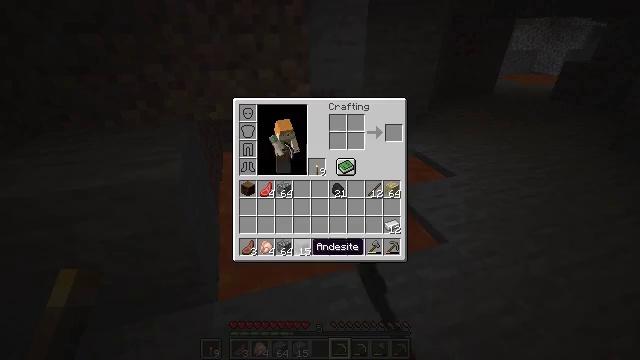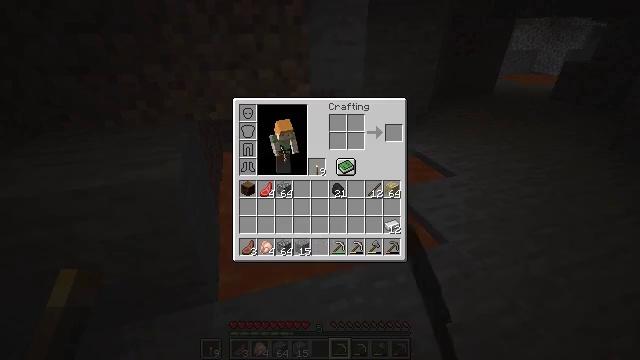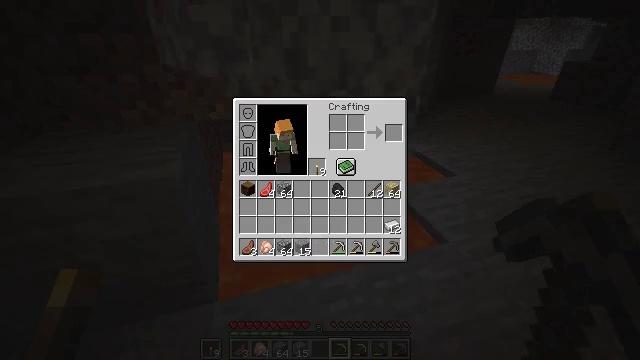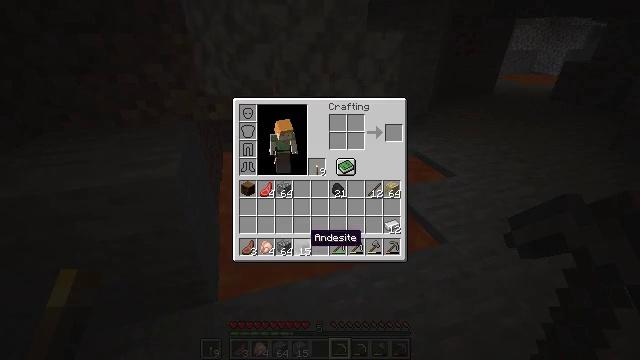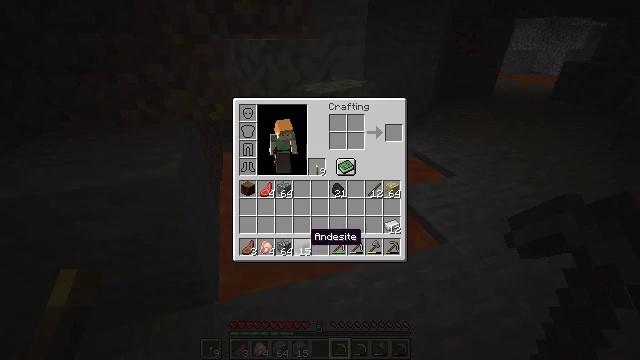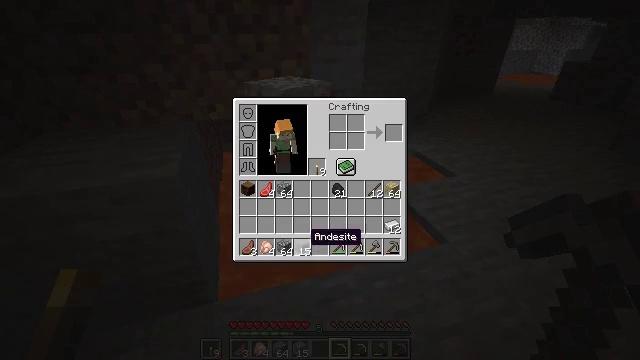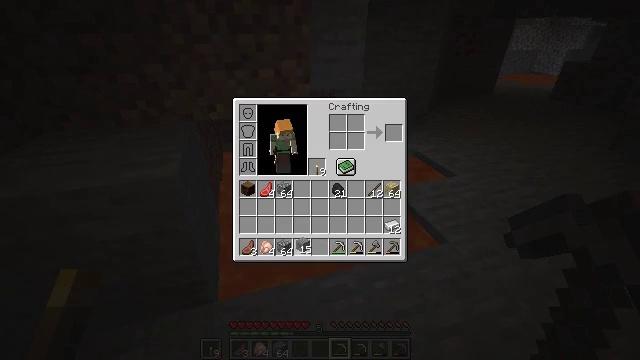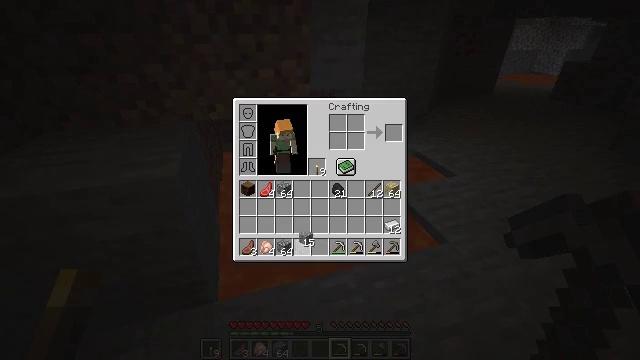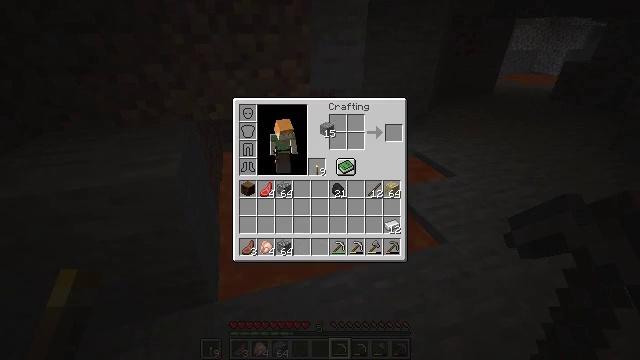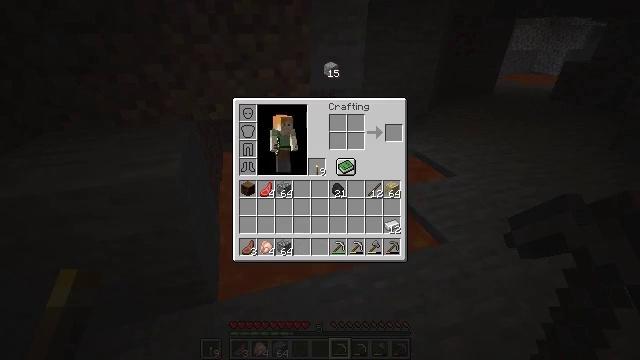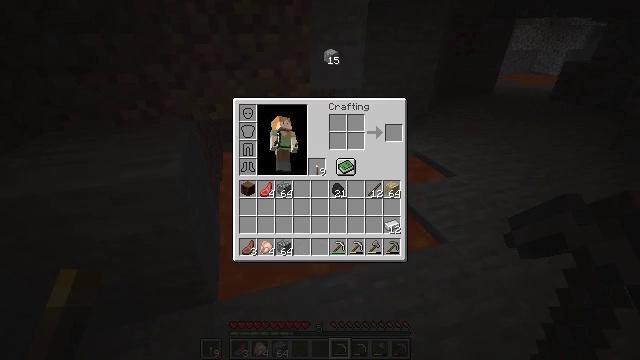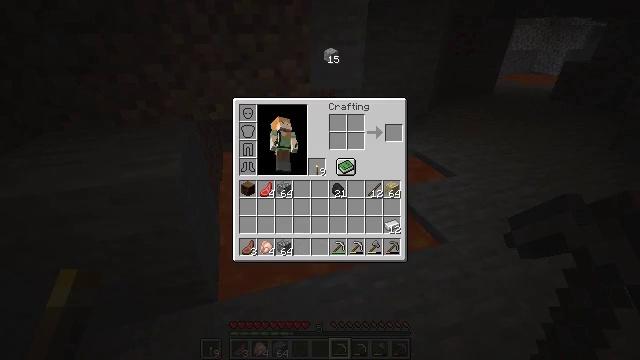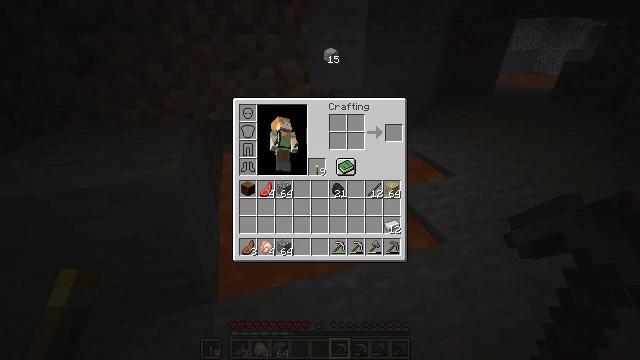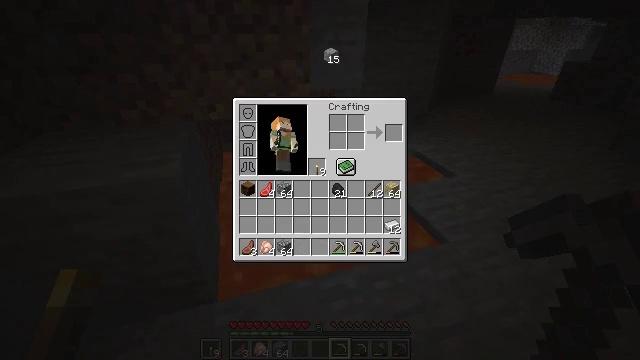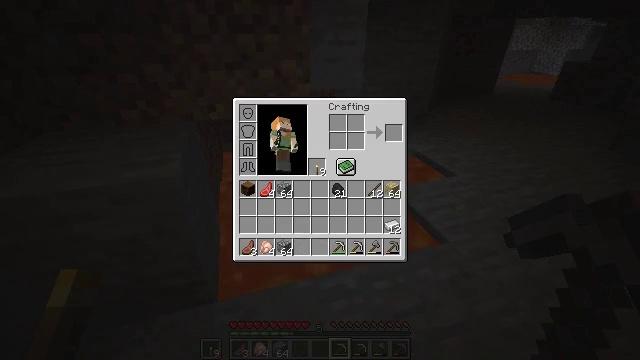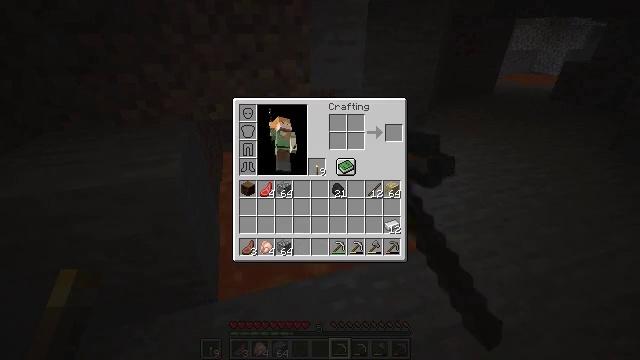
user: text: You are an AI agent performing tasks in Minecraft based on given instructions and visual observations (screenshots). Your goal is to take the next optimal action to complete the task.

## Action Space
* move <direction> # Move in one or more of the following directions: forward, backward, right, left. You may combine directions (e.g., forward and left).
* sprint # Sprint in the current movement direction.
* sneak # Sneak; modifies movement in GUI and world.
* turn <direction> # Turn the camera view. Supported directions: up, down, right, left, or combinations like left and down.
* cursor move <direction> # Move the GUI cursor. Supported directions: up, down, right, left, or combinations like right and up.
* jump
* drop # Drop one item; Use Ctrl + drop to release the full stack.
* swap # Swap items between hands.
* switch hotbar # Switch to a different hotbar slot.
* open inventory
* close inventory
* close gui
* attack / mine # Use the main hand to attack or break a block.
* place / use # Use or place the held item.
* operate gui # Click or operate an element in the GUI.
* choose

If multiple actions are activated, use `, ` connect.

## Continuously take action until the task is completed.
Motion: motion action
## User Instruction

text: Remove a block of andesite from the inventory.
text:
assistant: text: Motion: open gui
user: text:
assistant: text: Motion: no_op
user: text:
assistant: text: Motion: cursor move up
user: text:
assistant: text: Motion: no_op
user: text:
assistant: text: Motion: no_op
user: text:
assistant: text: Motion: operate gui
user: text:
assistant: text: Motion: cursor move up, operate gui
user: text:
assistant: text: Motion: cursor move right and up
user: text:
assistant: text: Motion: cursor move up
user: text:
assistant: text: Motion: cursor move up
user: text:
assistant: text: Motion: operate gui
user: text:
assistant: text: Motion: operate gui
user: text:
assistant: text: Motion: operate gui
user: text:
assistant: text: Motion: no_op
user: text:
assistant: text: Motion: no_op
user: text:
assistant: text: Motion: cursor move down
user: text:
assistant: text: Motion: cursor move left and down
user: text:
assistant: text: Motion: cursor move left and down
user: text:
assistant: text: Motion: no_op
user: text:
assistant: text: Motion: no_op